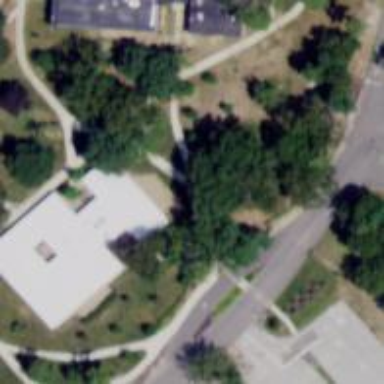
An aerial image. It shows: College building.